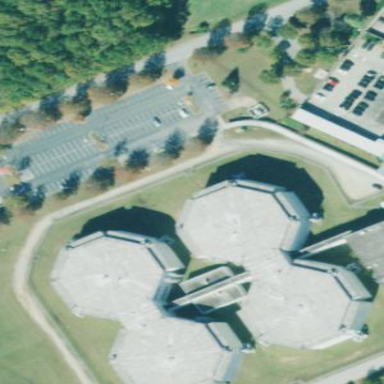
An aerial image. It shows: Prison.